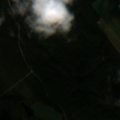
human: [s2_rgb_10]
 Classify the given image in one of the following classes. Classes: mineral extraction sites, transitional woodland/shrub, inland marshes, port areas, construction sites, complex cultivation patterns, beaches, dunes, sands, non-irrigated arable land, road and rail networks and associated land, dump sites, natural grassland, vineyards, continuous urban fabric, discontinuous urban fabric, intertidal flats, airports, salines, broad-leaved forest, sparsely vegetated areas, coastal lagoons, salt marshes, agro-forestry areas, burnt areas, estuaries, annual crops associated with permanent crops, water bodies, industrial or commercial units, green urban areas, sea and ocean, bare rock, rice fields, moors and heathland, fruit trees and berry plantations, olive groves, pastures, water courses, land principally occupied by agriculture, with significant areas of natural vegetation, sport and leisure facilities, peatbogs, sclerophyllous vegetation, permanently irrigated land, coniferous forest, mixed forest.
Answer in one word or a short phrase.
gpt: non-irrigated arable land, coniferous forest, mixed forest